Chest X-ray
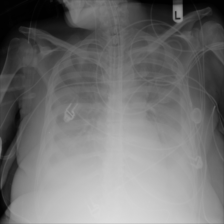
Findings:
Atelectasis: positive
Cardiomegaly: negative
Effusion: positive
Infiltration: negative
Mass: negative
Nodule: negative
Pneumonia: negative
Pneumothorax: negative
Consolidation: positive
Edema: negative
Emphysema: negative
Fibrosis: negative
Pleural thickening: negative
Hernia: negative